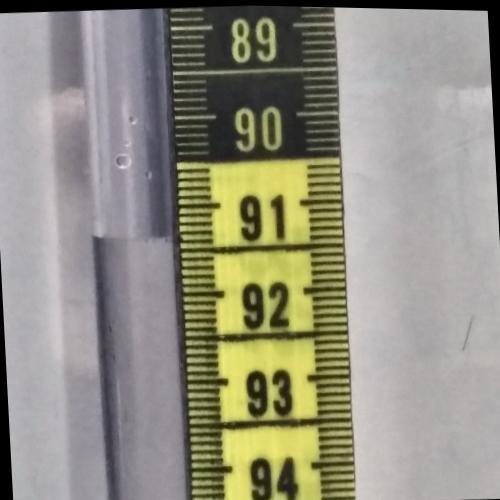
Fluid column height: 91.4 cm